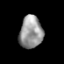
Tissue: prostate
Cell type: T cells
Senescence score: 0.7722
Nuclear area (px): 732
Mean DAPI intensity: 151.247